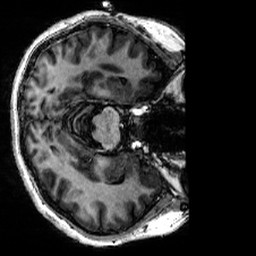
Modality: T1w
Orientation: axial
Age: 32
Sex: female
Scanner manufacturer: siemens
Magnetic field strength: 6.98 T
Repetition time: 6 s
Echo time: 0.00299 s